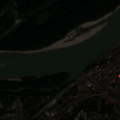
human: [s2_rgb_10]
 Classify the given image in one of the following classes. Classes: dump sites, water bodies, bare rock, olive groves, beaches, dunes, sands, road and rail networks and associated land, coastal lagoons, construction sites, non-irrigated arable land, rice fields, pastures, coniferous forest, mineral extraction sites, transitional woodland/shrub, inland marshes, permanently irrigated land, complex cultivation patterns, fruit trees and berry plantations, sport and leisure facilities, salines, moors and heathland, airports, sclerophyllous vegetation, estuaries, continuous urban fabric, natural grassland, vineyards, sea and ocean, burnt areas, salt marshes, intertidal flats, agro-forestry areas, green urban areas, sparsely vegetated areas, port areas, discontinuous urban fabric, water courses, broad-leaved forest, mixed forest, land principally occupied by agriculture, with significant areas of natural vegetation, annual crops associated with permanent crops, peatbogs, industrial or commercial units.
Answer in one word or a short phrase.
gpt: continuous urban fabric, discontinuous urban fabric, land principally occupied by agriculture, with significant areas of natural vegetation, broad-leaved forest, water courses